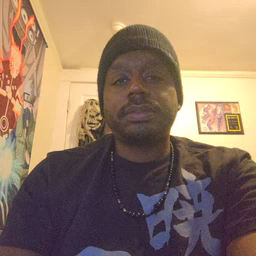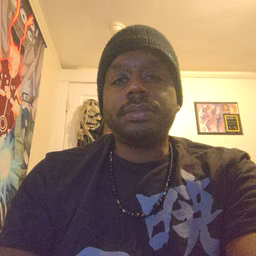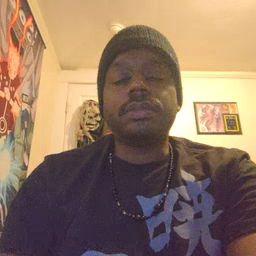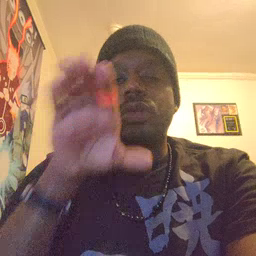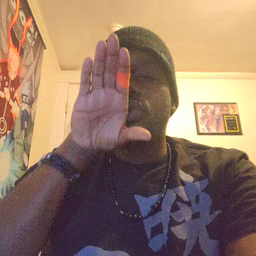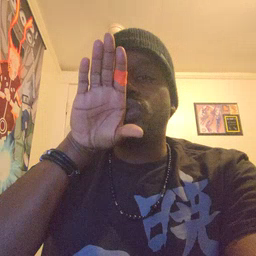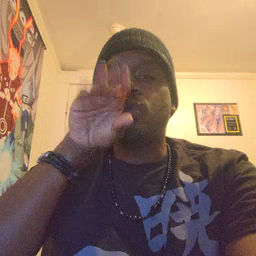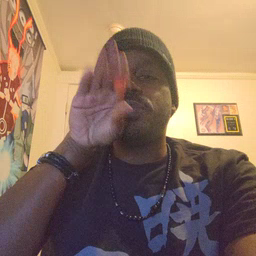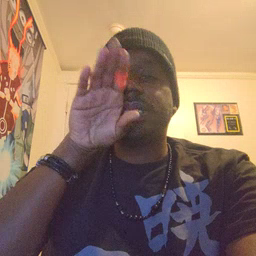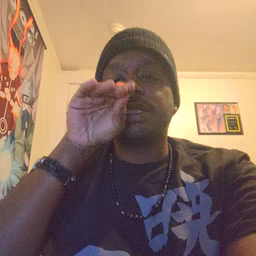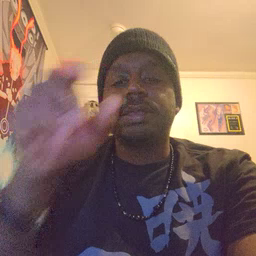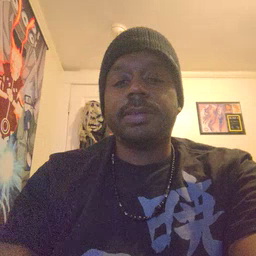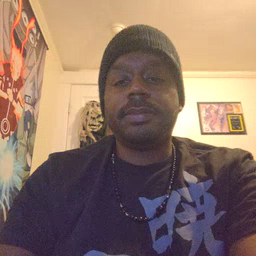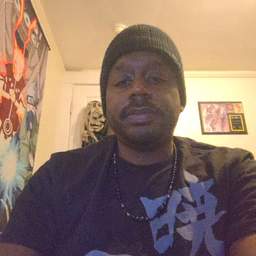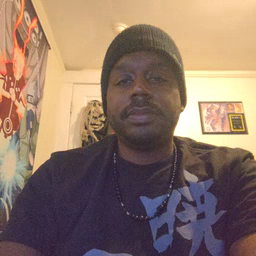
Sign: goose